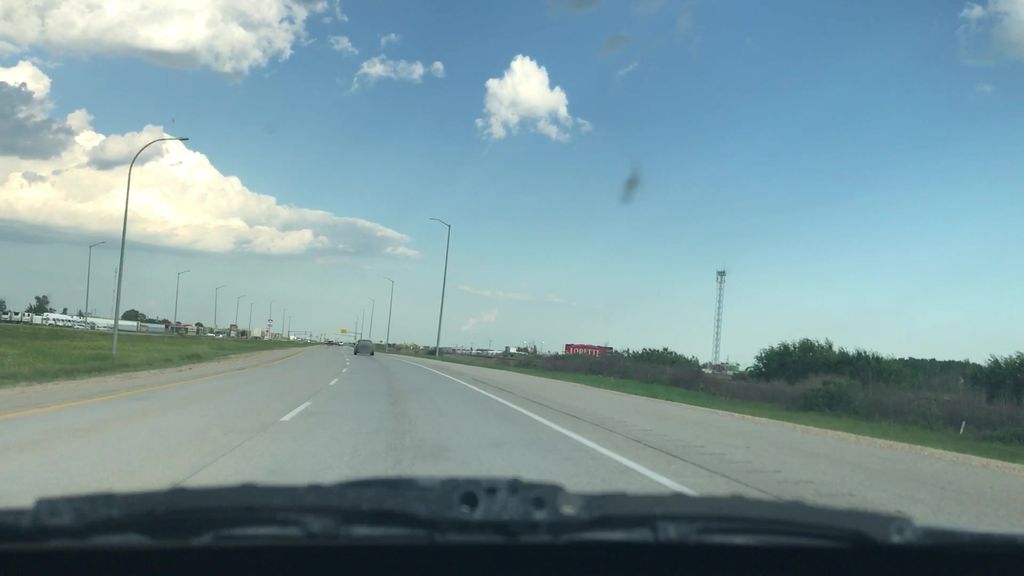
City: winnipeg